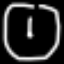
Label: clock